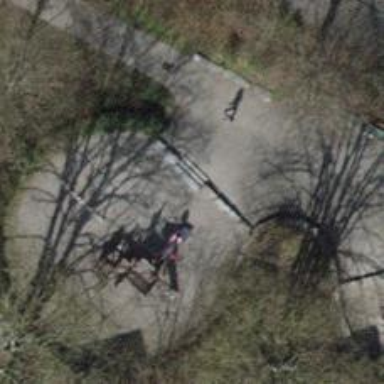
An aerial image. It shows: Playground with sand surface.